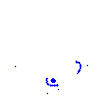
Particle: pion